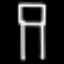
Label: chair